Field crop: maize
Growth stage: 2
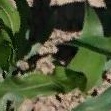
Species: maize